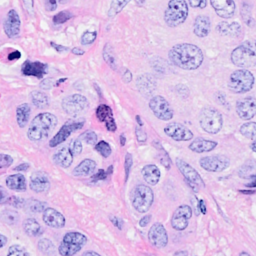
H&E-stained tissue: Breast